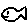
Label: fish